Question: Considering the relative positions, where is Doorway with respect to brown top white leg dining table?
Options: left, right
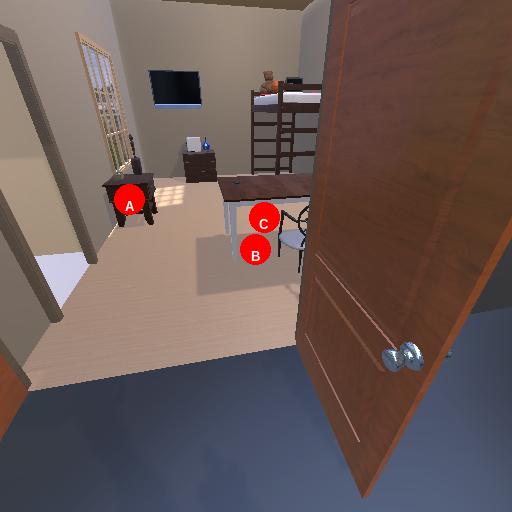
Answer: left